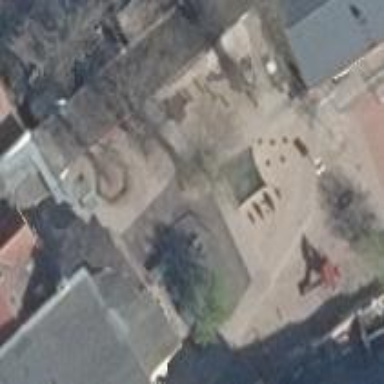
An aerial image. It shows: Kindergarten.